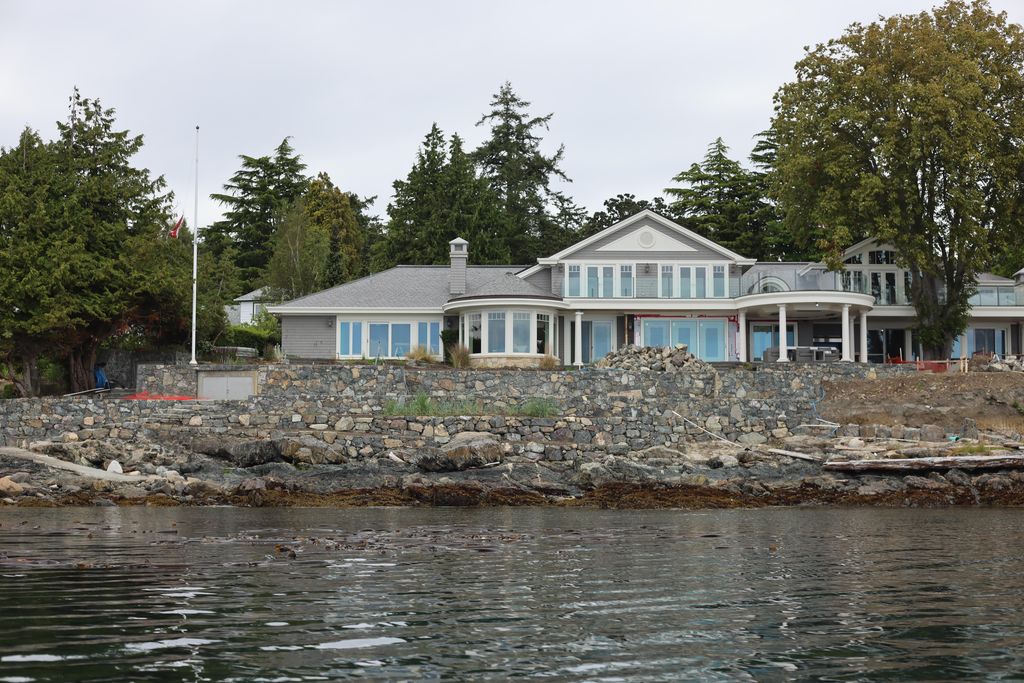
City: victoria